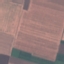
Label: AnnualCrop